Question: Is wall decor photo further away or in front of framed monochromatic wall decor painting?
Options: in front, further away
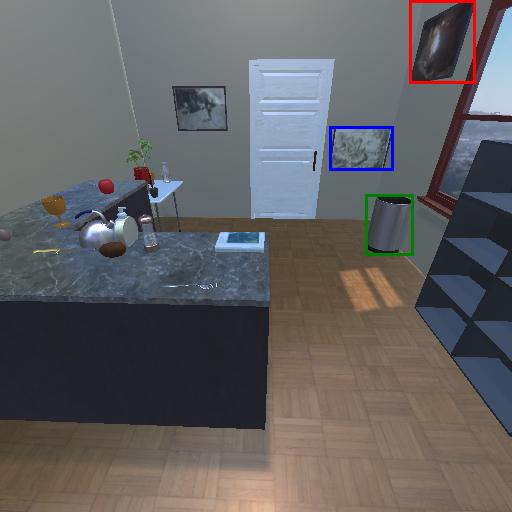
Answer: in front